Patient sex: F
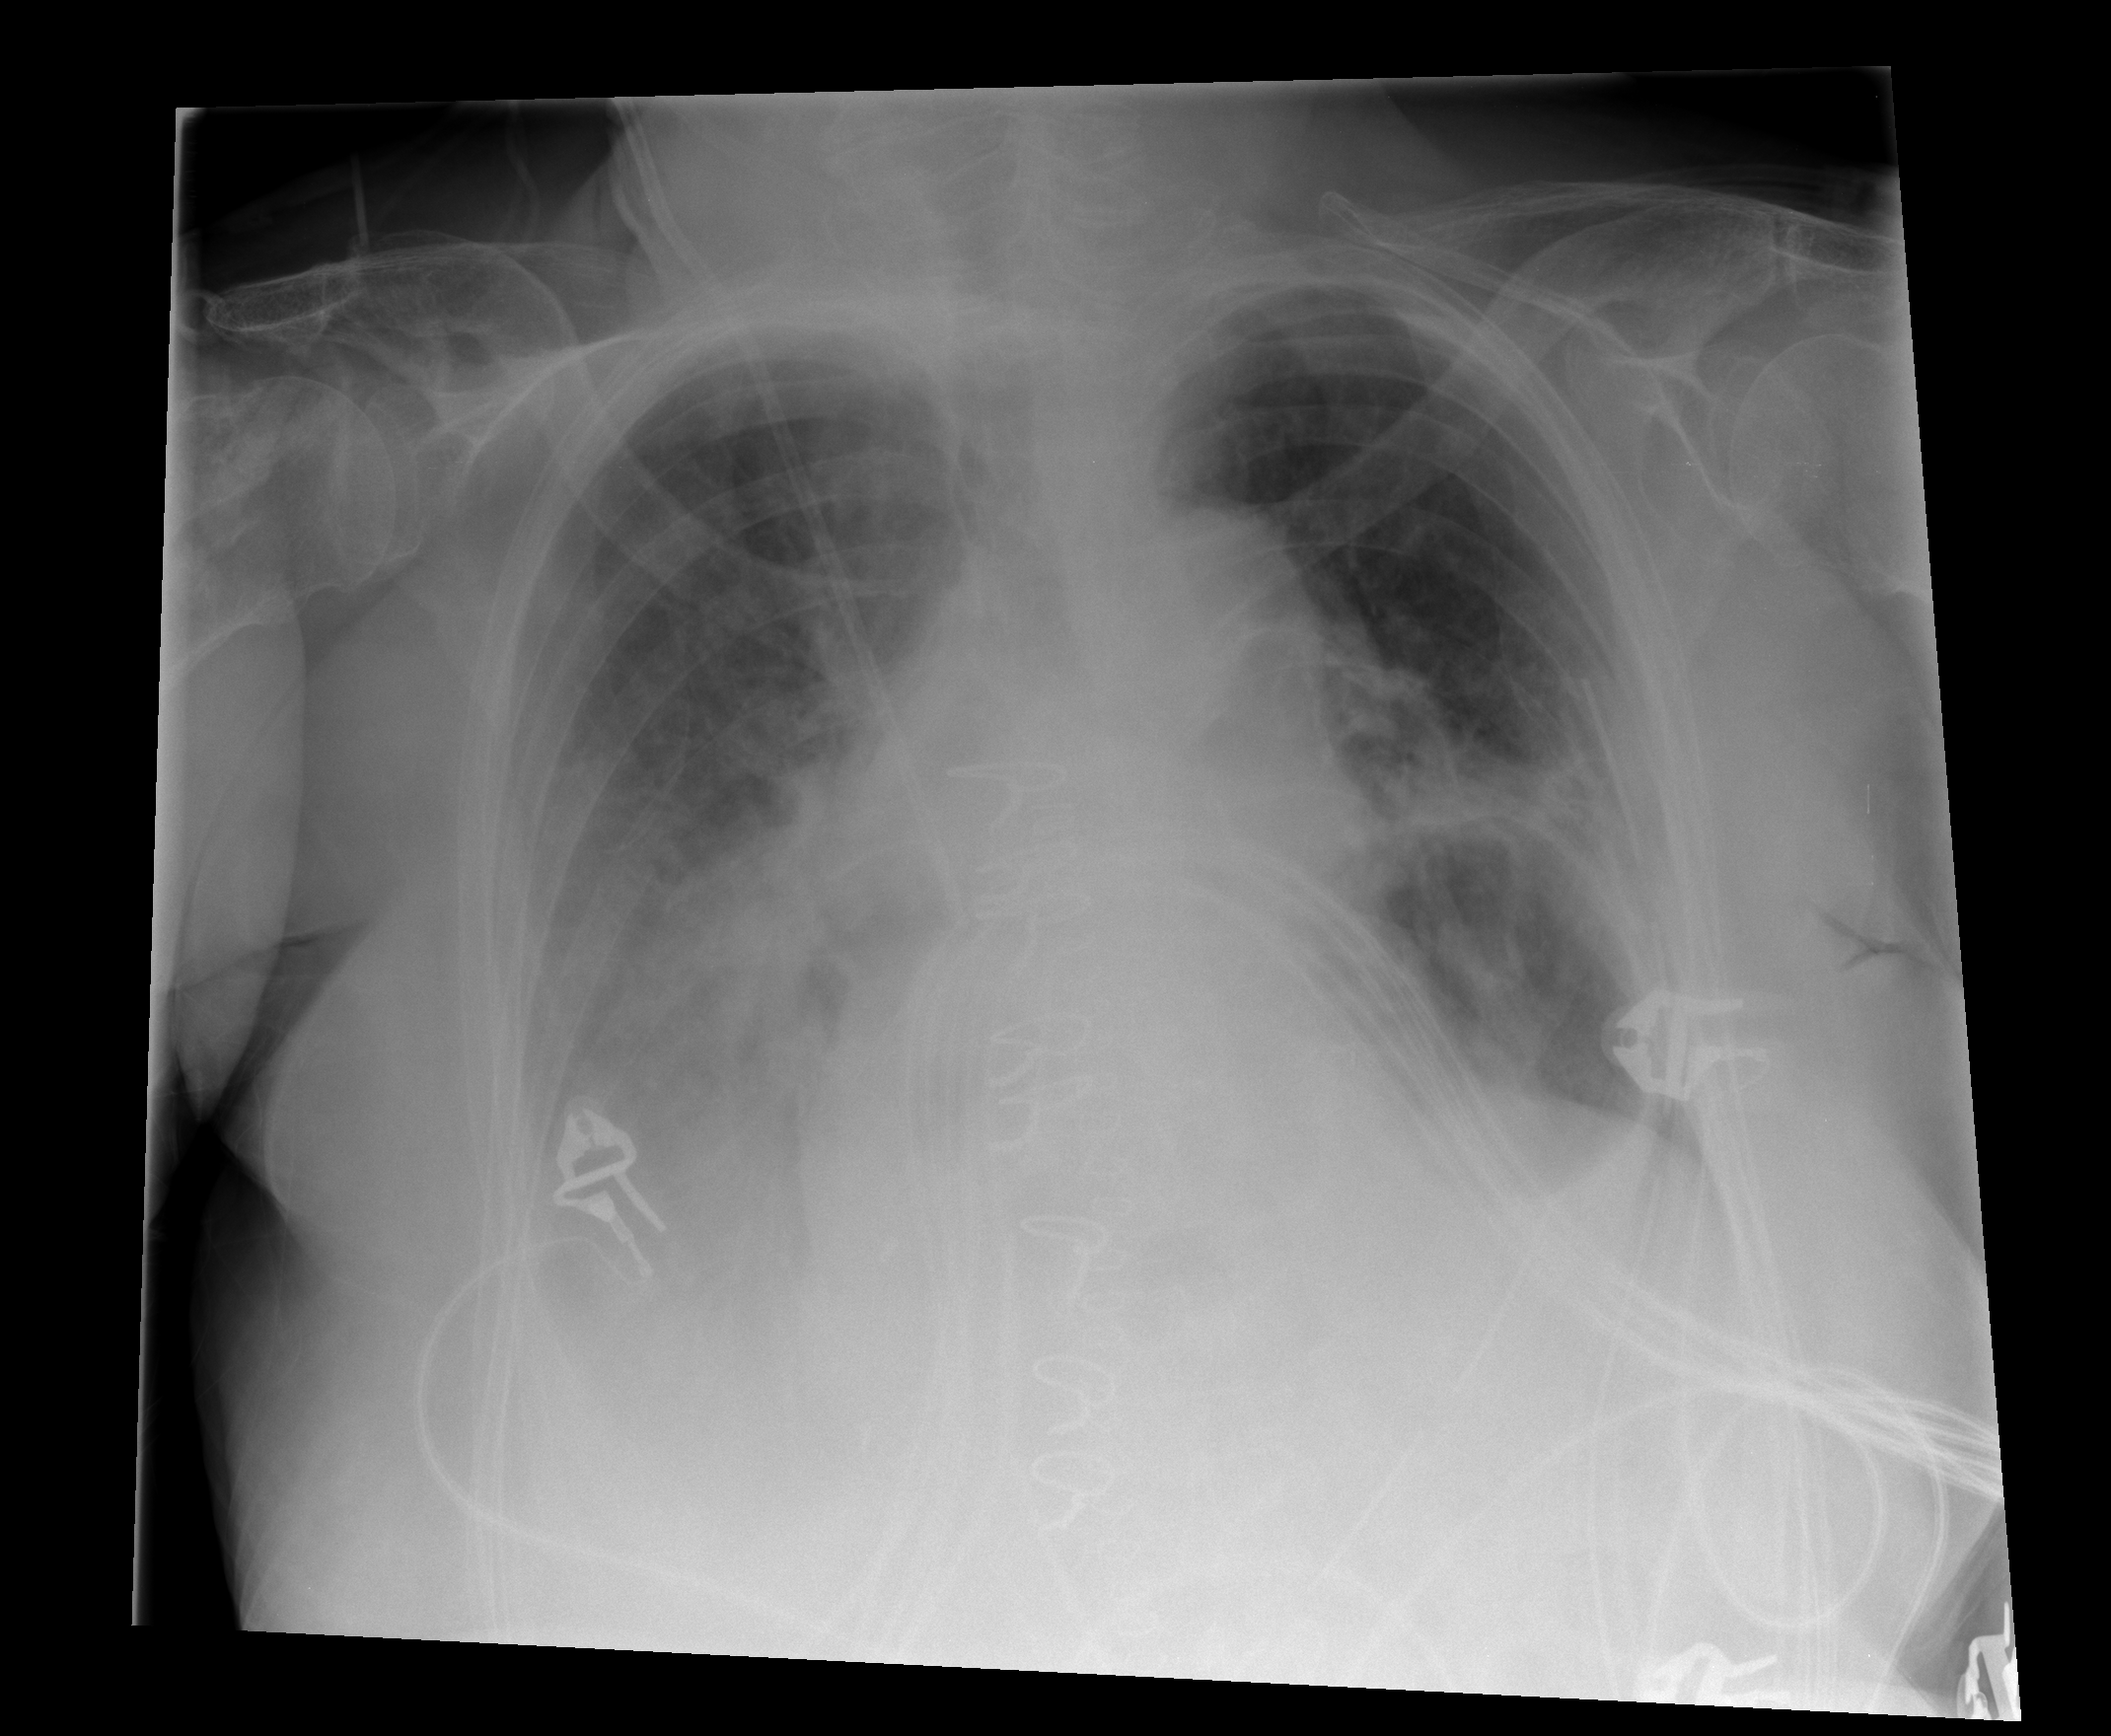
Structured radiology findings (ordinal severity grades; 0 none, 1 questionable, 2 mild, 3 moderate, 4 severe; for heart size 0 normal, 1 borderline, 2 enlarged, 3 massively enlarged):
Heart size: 0
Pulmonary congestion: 0
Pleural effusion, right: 3
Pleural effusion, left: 2
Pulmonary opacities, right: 0
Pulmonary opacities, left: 0
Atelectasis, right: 2
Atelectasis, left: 0